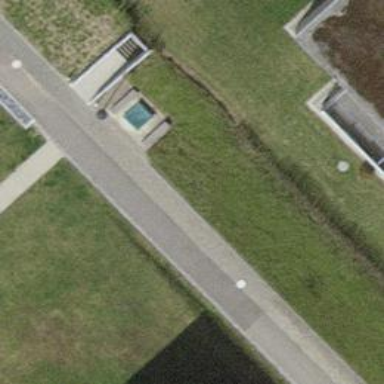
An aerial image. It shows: Concrete bench.